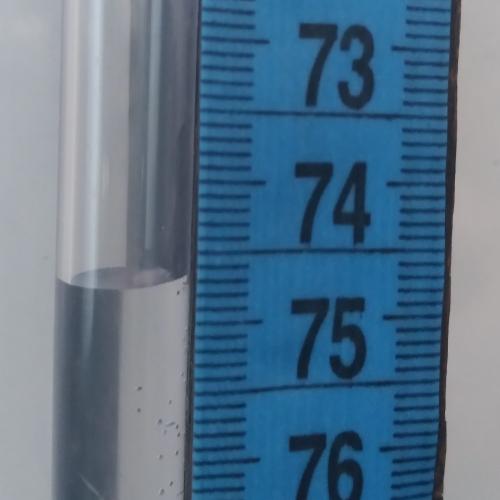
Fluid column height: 74.7 cm